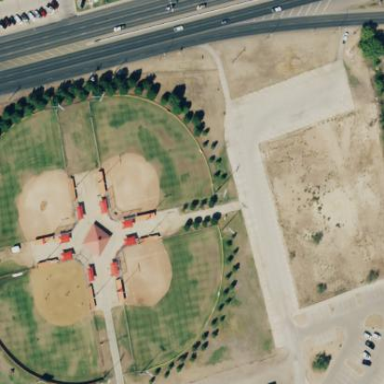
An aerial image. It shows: Softball pitch for leisure sports.